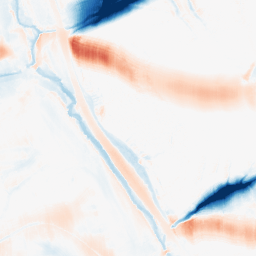
Category: morphological
Decomposition family: morphological_ellipse
Decomposition parameters: operation: average
width: 50
height: 20
Upsampling method: quadratic
Upsampling parameters: scale: 8
Upsampling scale: 8